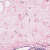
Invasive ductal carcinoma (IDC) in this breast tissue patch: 0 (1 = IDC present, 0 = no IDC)